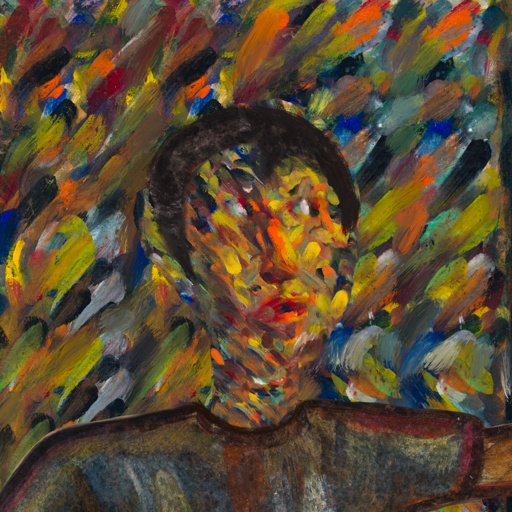
Background: An_Impression, Head And Neck Side: An_Impression, Face Side: An_Impression, Bust: Mosgoul, Hair Side: Roy_Bahadur, Head Accessory: Blank, Second Necklace: Blank, Necklace: Blank, Baby: Blank